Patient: sex F, age 78
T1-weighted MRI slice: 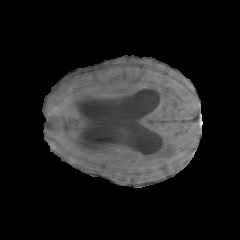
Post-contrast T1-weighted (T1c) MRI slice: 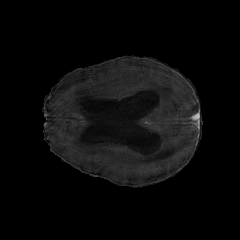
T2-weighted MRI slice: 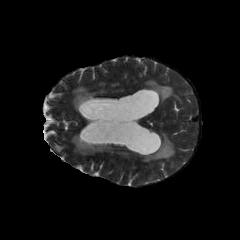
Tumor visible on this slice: yes
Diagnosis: Glioblastoma, IDH-wildtype
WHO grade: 4